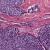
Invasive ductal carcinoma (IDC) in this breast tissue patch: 0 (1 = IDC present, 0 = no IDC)